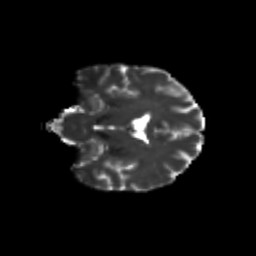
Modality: T2w
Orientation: coronal
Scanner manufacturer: siemens
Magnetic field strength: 3 T
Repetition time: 9.2 s
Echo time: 0.084 s